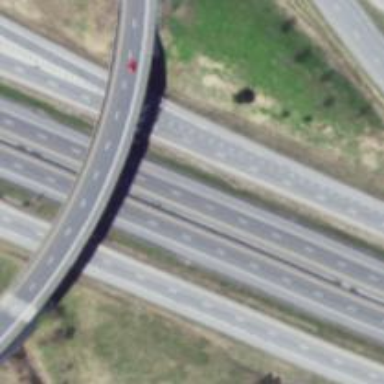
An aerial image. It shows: Motorway junction.